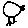
Label: bird